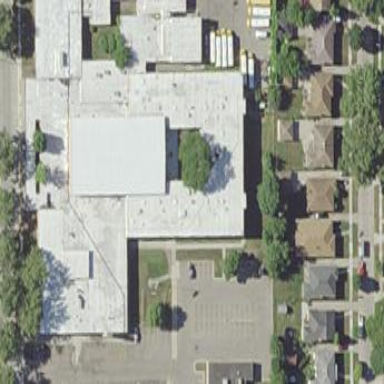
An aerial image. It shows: School.